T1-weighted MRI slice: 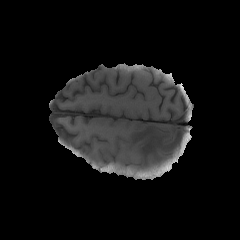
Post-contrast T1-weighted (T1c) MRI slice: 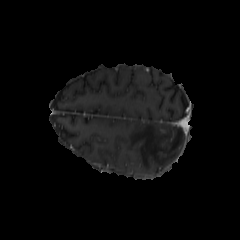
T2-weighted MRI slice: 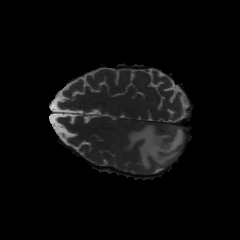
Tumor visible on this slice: yes